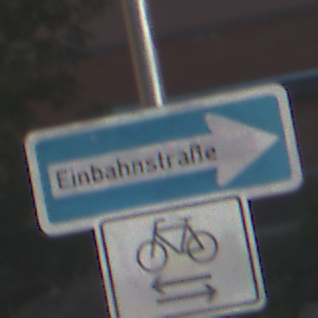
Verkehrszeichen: EinbahnstrasseRechtsweisend
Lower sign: RichtungsangabeDurchPfeile9
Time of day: MorningAfternoon
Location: Outdoor (Suburban)
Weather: PartlyCloudy
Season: NotSpecified
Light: Natural